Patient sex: M
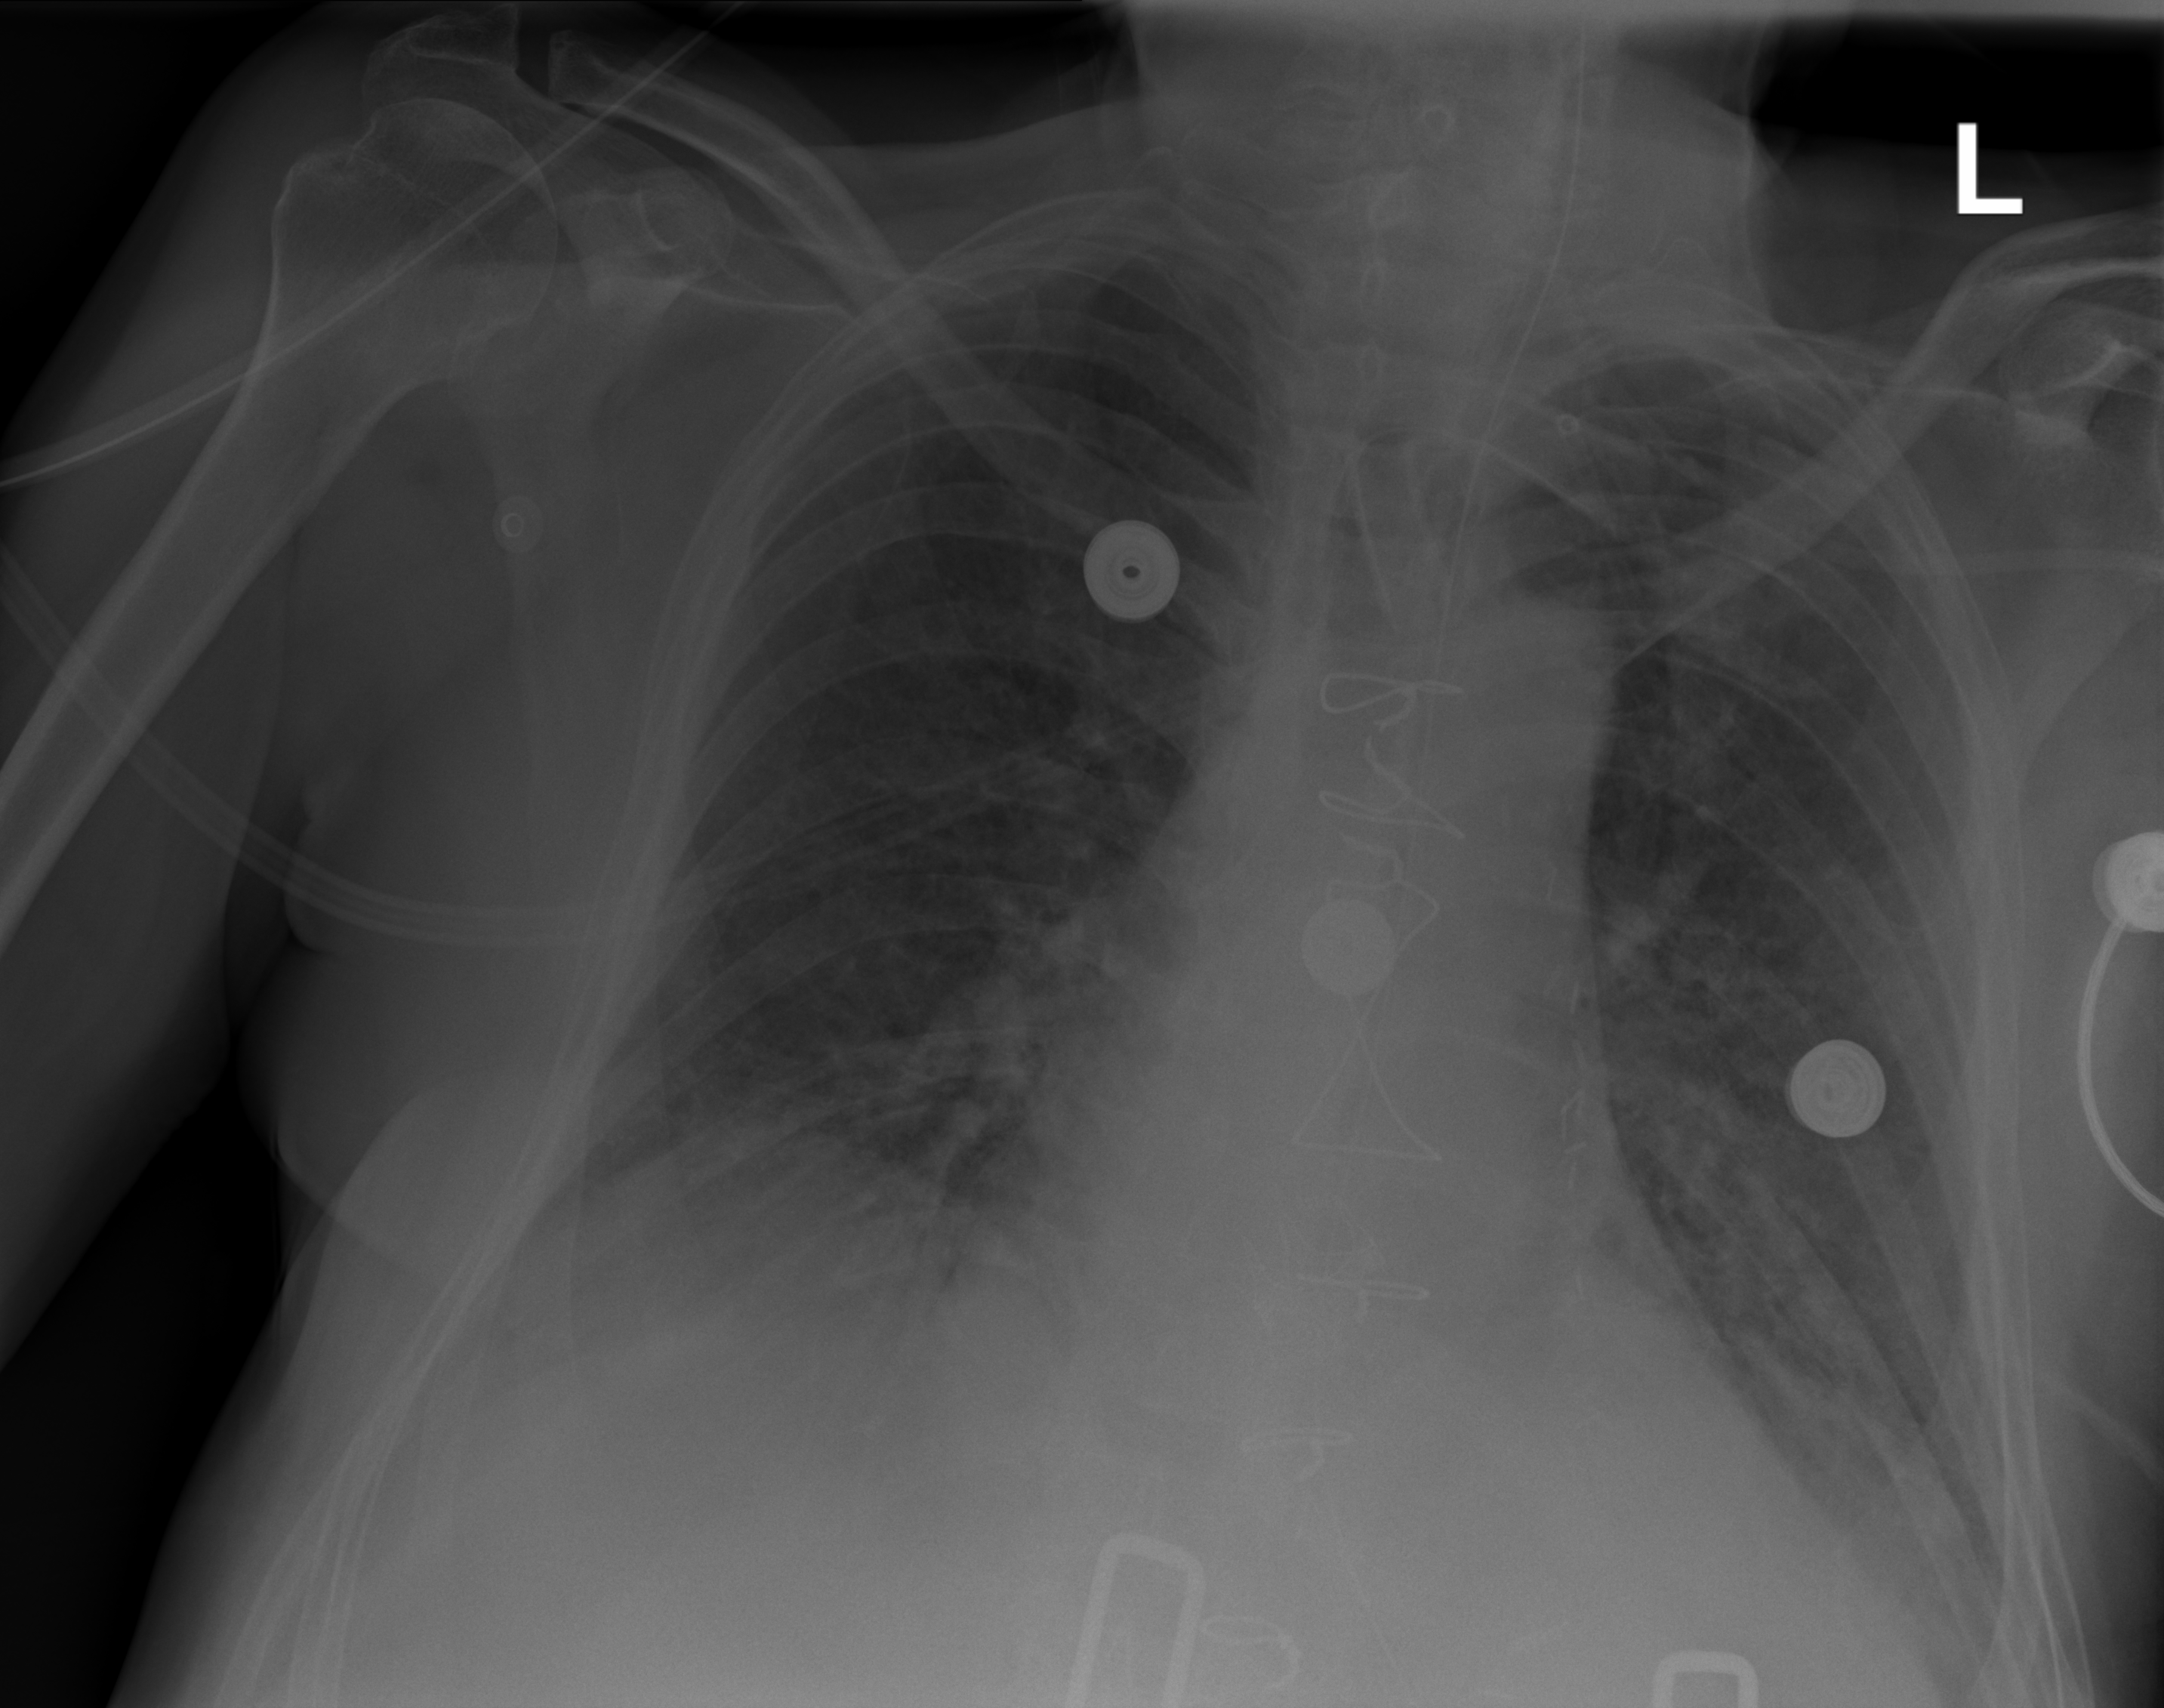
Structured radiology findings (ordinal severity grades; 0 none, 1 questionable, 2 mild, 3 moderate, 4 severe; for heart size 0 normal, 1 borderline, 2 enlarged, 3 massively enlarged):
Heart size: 1
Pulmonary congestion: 2
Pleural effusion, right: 2
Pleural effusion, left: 2
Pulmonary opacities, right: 1
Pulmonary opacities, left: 1
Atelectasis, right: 1
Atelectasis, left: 1